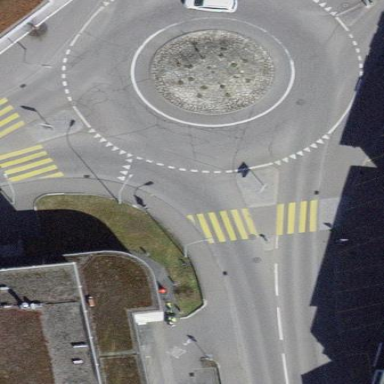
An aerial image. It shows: Primary highway with asphalt surface leading to roundabout.